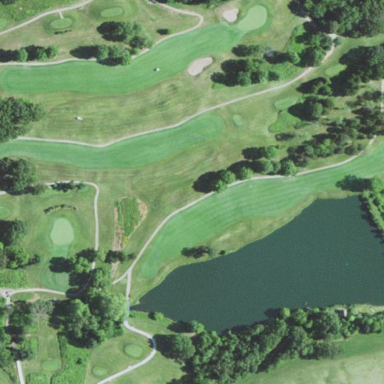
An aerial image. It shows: Picturesque scene of golf course with lateral water hazard.